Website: crate-barrel
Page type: stored-credit-cards
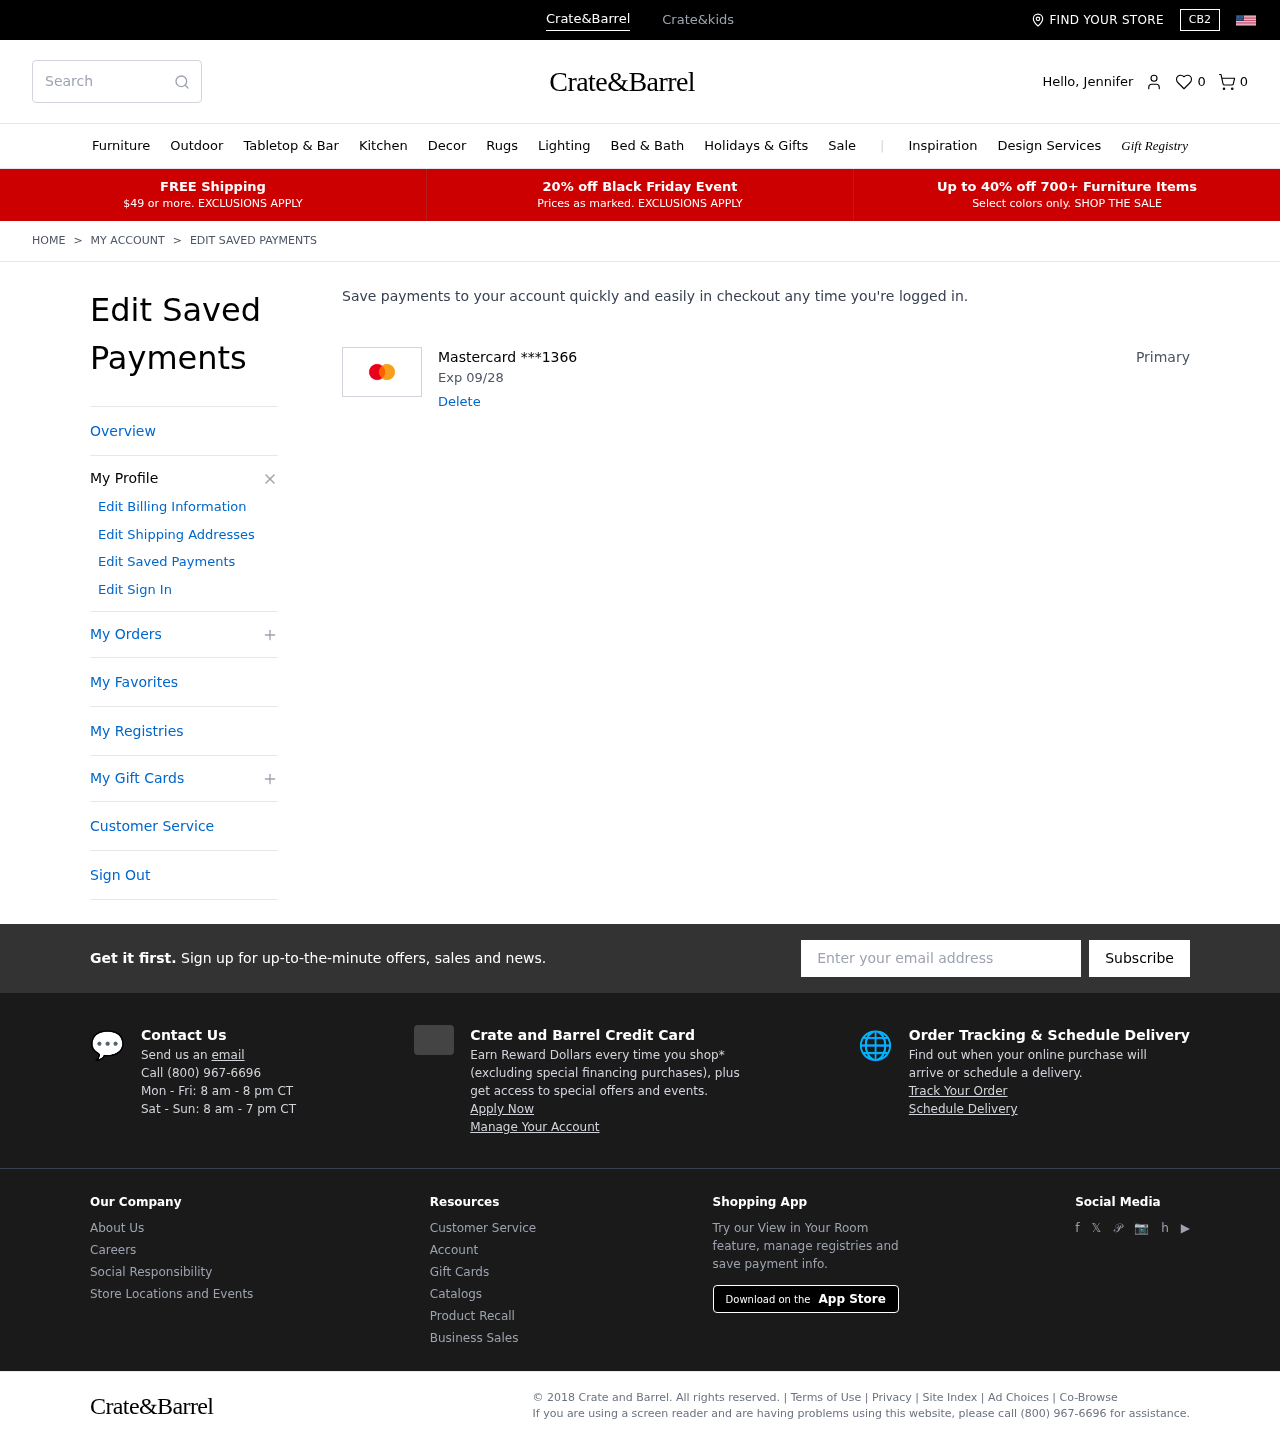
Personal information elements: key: PII_CARD_EXPIRY
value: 09/28
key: PII_CARD_LAST4
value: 1366
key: PII_CARD_TYPE
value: Mastercard
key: PII_FIRSTNAME
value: Jennifer
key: PII_EMAIL
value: jbennett@gmail.com
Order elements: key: ORDER_NUM_ITEMS
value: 0
Search elements: key: HEADER_SEARCH
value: Search
Other elements: key: FAVORITES_COUNT
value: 0